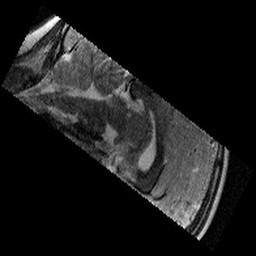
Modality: T2w
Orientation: sagittal
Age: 9
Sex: female
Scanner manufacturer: siemens
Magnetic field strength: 3 T
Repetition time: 9.23 s
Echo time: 0.067 s